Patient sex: F
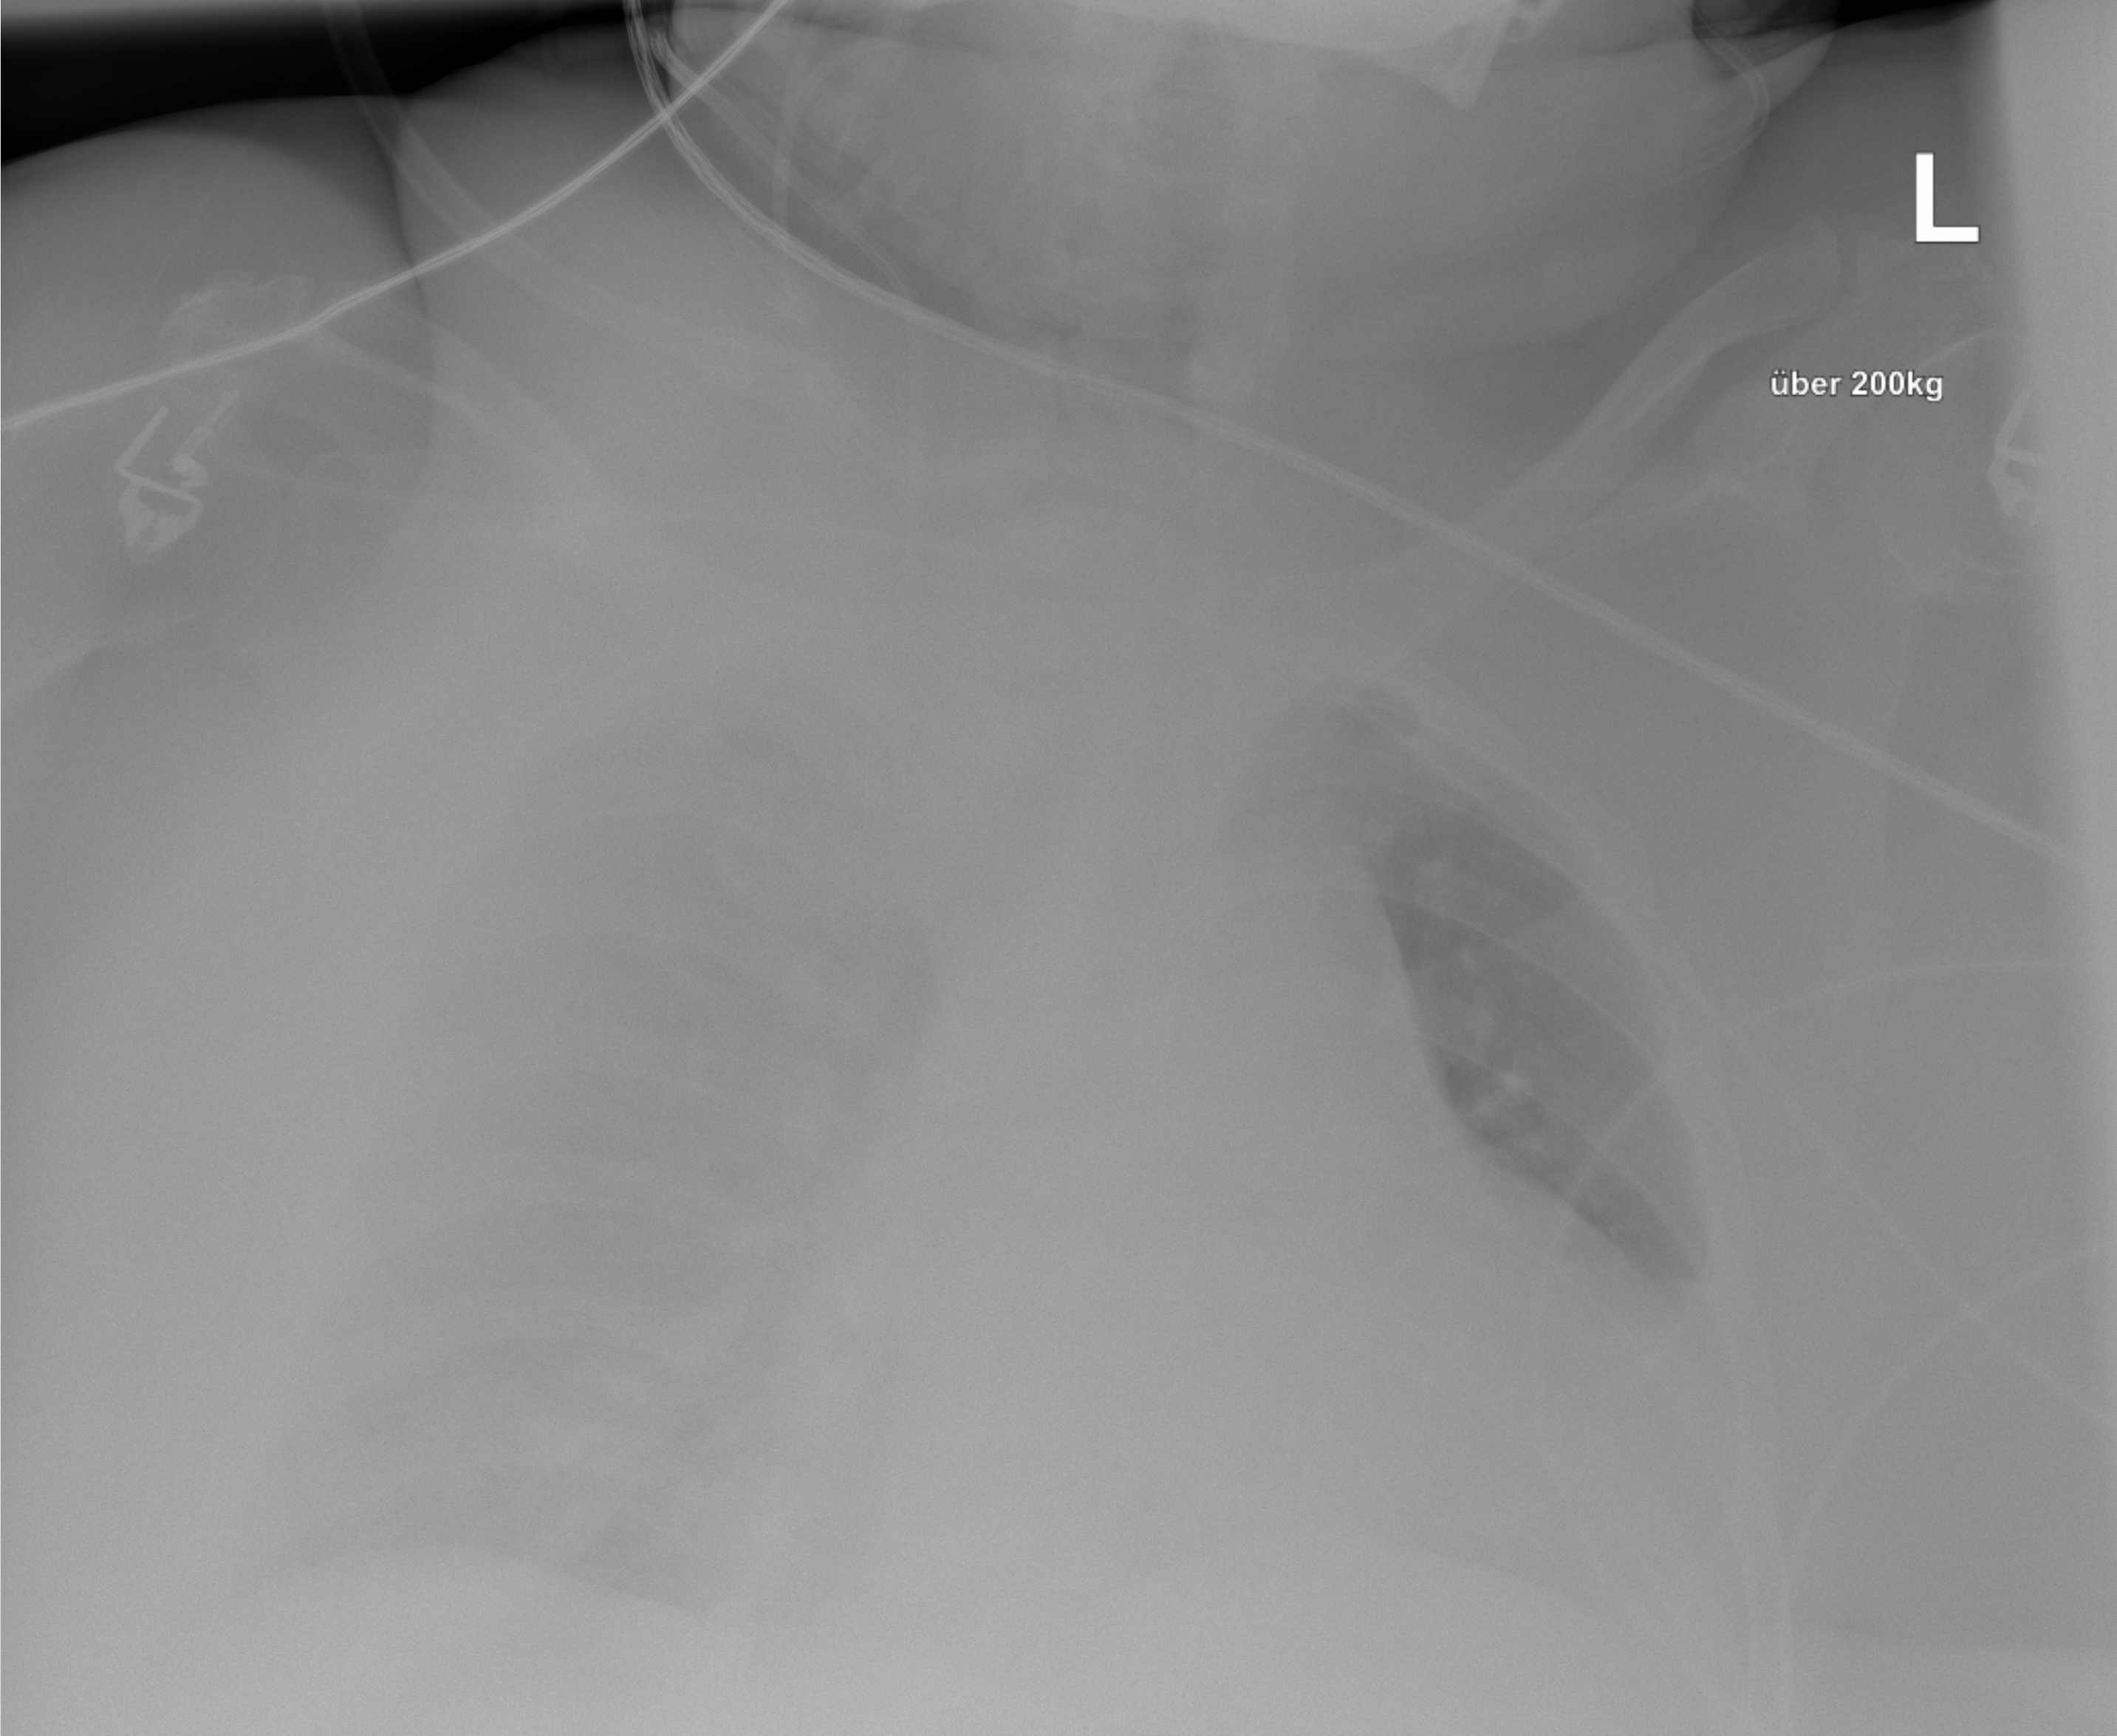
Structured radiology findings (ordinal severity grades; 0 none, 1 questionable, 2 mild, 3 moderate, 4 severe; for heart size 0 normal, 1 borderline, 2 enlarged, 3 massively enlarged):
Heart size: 0
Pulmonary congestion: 0
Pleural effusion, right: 3
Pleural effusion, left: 0
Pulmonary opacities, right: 0
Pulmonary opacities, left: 0
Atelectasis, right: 3
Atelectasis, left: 0